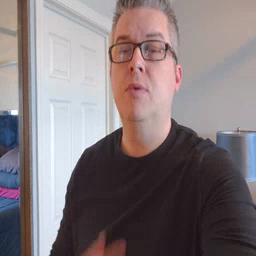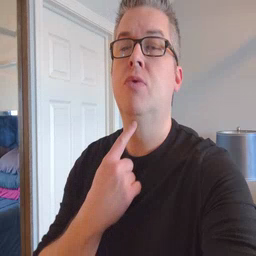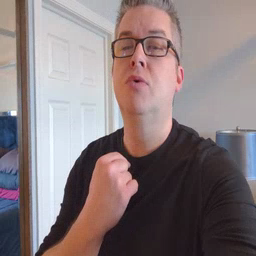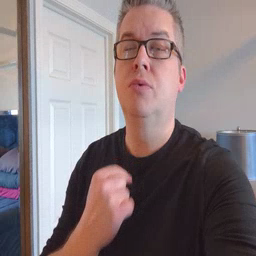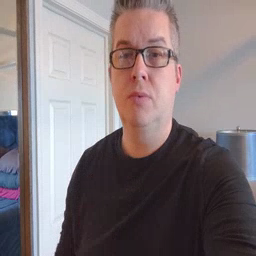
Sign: thirsty